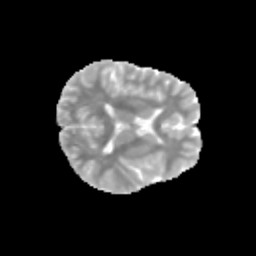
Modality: MD
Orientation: axial
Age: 11
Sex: male
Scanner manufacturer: siemens
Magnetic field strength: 3 T
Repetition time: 3.8 s
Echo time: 0.07 s